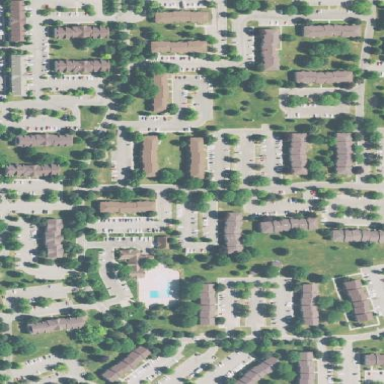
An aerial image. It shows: Residential area with apartments.